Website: home-depot
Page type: payment
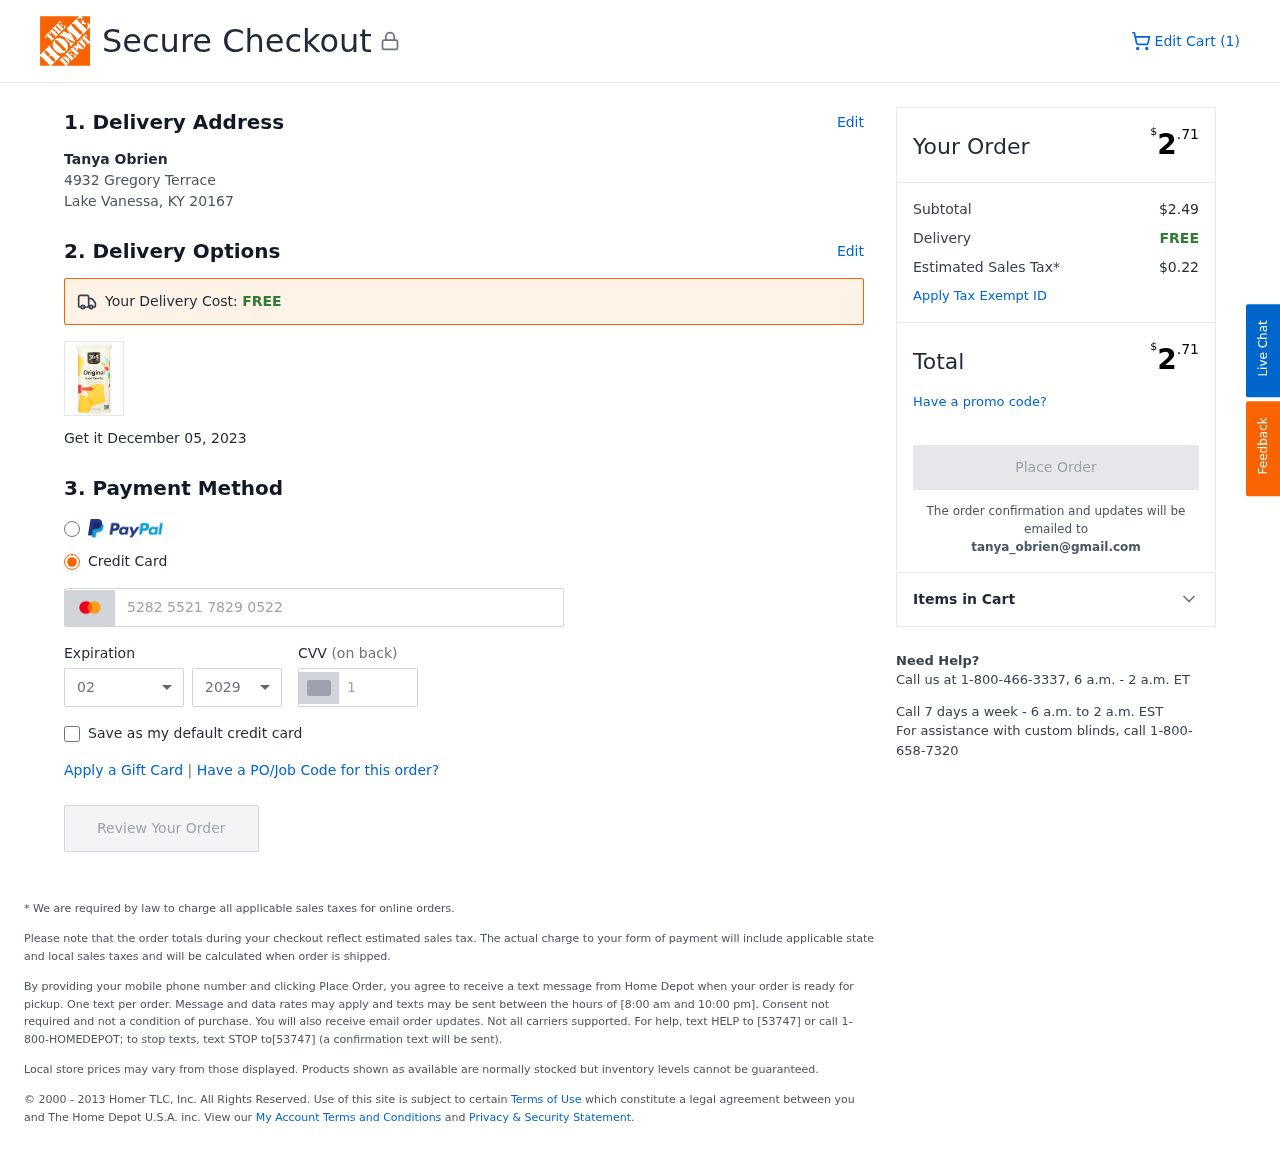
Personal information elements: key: PII_CARD_CVV
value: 180
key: PII_CARD_EXPIRY_MONTH
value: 02
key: PII_CARD_EXPIRY_YEAR
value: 29
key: PII_CARD_NUMBER
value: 5282 5521 7829 0522
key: PII_CITY_STATE_ZIP
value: Lake Vanessa, KY 20167
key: PII_EMAIL
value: tanya_obrien@gmail.com
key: PII_FULLNAME
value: Tanya Obrien
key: PII_STREET
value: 4932 Gregory Terrace
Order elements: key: ORDER_NUM_ITEMS
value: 1
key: ORDER_DELIVERY_DATE
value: December 05, 2023
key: ORDER_TOTAL
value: $2.71
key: ORDER_SUBTOTAL
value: $2.49
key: ORDER_SHIPPING_COST
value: FREE
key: ORDER_TAX
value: $0.22